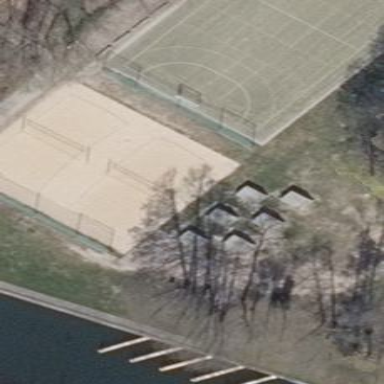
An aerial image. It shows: Sandy pitch designated for beach volleyball.